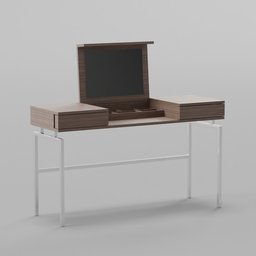
Label: furniture